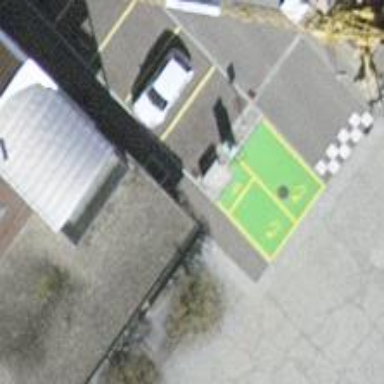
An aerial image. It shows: Charging station.